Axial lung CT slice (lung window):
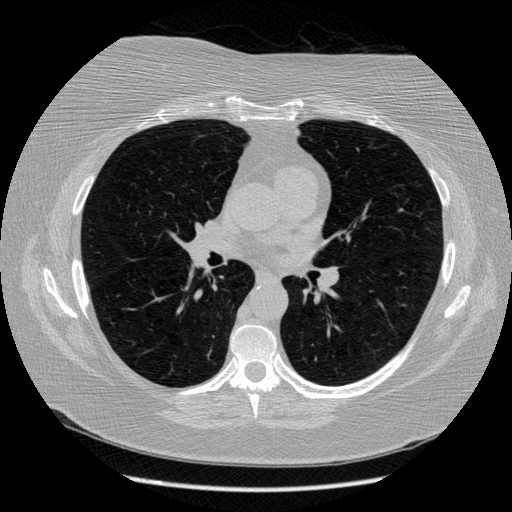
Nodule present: no